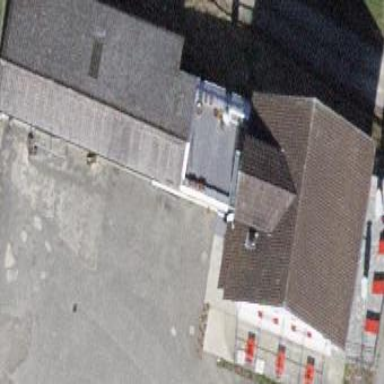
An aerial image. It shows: Restaurant in building.